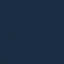
Land use / land cover class: SeaLake